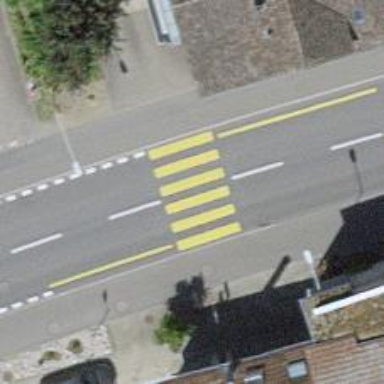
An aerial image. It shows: Pedestrian crossing with zebra markings on footway.